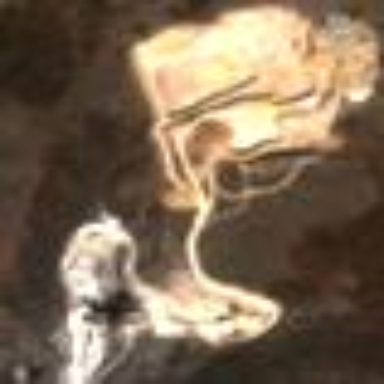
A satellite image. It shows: Quarry area.